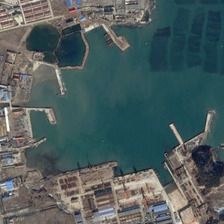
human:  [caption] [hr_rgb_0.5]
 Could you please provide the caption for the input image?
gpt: an empty port is near some buildings and bareland .

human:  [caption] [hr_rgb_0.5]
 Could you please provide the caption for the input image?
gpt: an empty port is near some buildings and bareland .

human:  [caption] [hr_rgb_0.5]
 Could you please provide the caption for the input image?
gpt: an empty port is near some buildings and bareland .

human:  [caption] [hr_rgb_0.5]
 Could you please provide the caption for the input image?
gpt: an empty port is near some buildings and bareland .

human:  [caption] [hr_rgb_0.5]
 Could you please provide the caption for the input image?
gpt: an empty port is near some buildings and bareland .